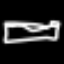
Label: bed